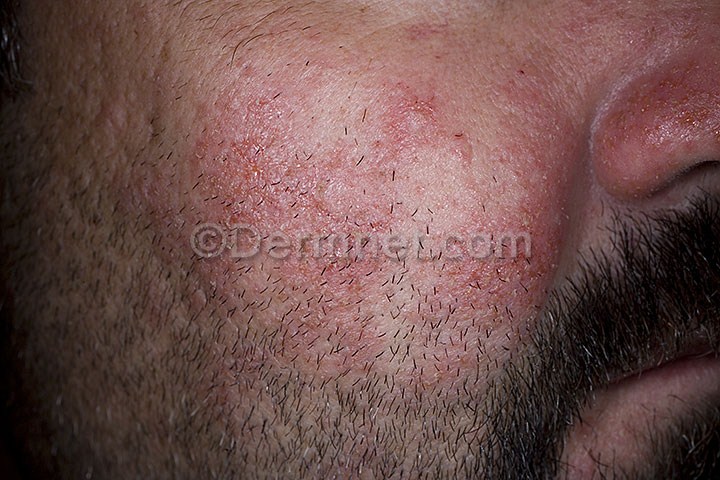
Disease: Eczema Photos